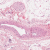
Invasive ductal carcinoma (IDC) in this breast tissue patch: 0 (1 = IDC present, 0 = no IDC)